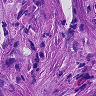
Metastatic tissue present: yes